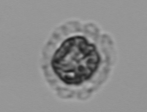
Label: Emiliania_huxleyi